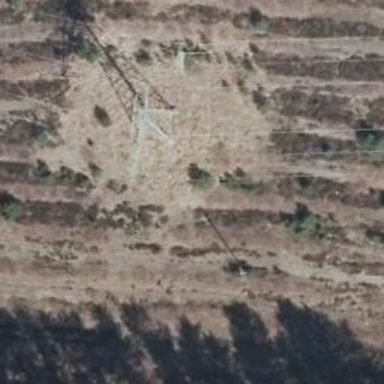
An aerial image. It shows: Three cables of power line.